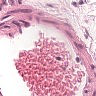
Metastatic tissue present: no